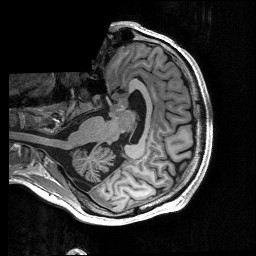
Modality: T1w
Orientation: axial
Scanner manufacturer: siemens
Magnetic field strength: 3 T
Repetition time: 2.53 s
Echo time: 0.00267 s